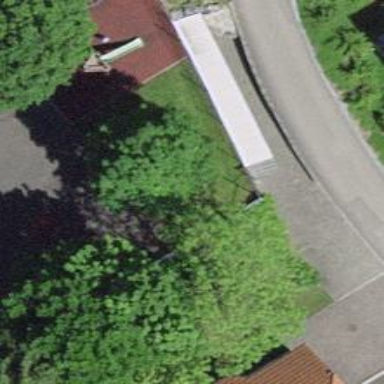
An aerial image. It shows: Parking entrance.